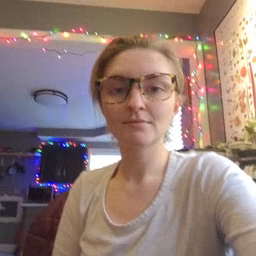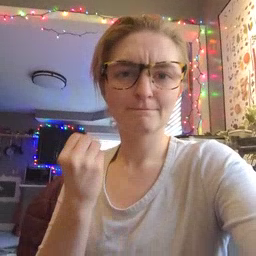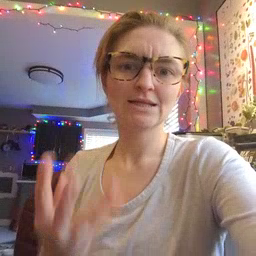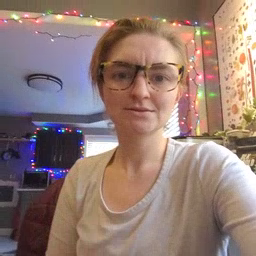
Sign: many